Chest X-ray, PA view. Patient: 45 years old, sex F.
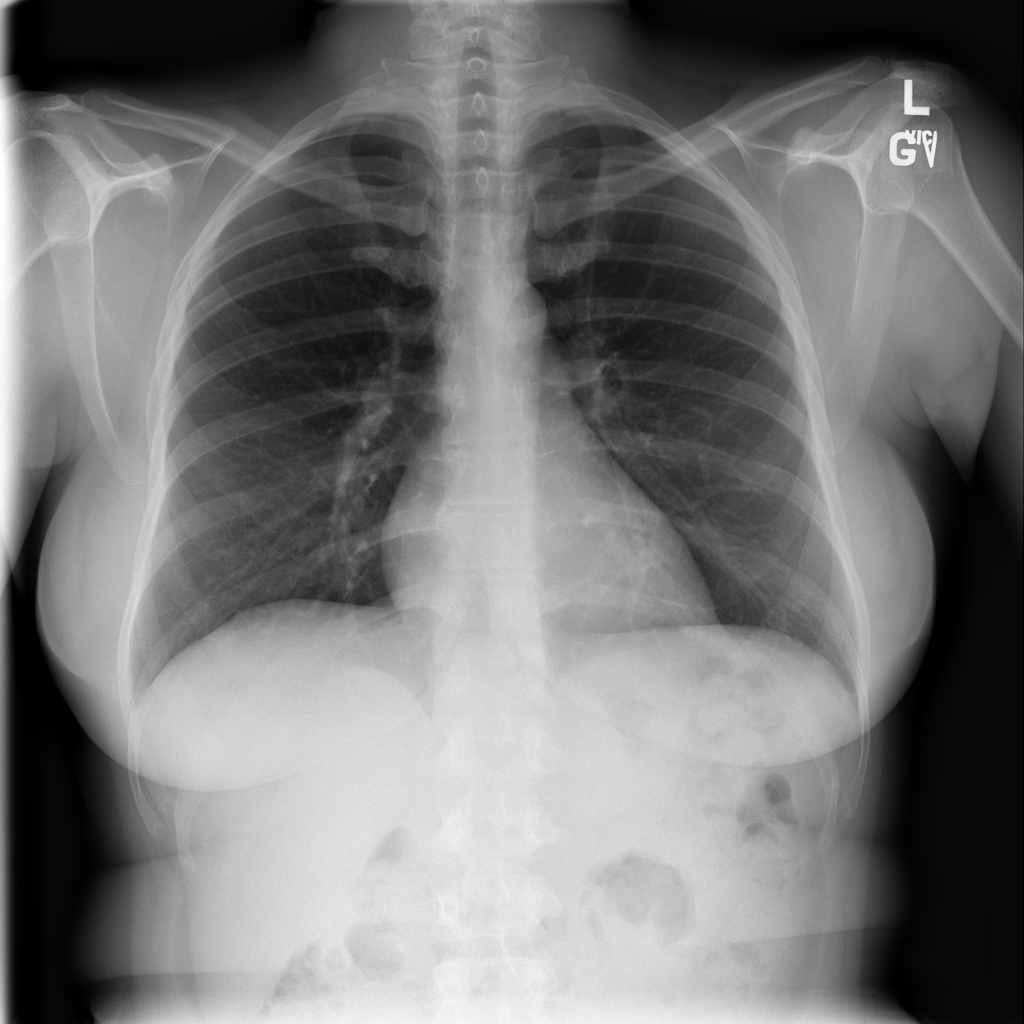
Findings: No Finding